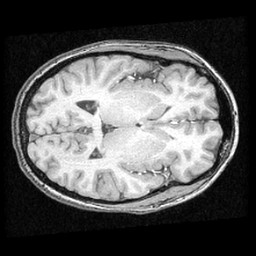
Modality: T1w
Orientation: axial
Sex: female
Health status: ill
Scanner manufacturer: ge
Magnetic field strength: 1.5 T
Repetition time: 21 s
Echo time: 0.008 s